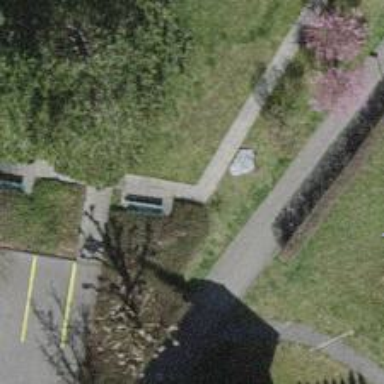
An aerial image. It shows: Bench for seating.